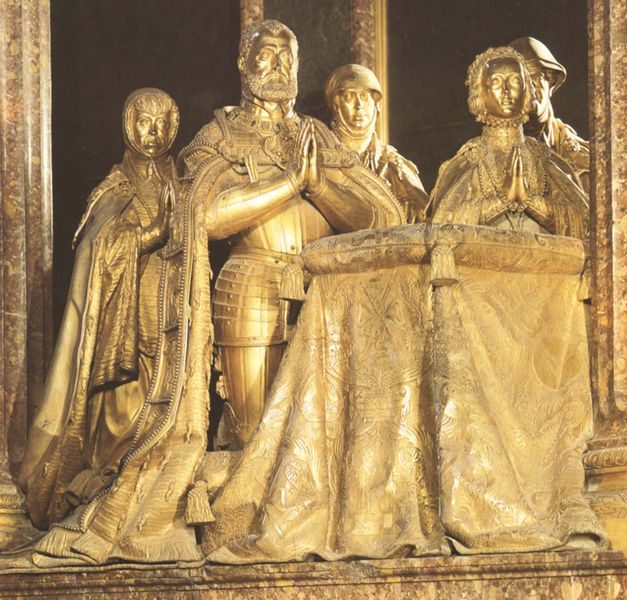
Titel: Grabmal Karls V.
Künstler: Pompeo Leoni
Standort: El Escorial, Capilla Mayor (EU - E)
Schlagwörter: gruppe, mann, frauen, menschen, frau, kirche, gold, adel, familie, paar, statue, figuren, kaiser, könig, bronze, podest, foto, dom, denkmal, soldat, herrscher, beten, ehefrau, gebet, ritter, rüstung, statuen, grab, knieend, anbetung, grabmal, heinrich, stifter, bamberg, gemahlin, herrscherpaar, old